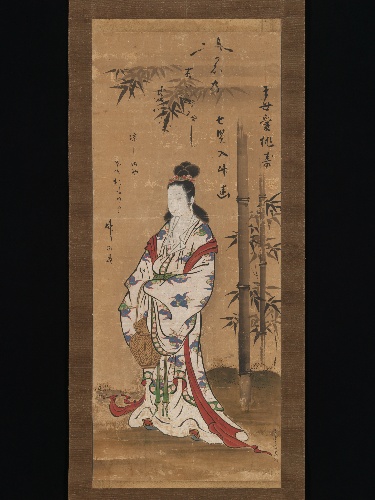
Artist: Miyagawa Chōshun
Artist bio: Japanese, 1683–1753
Object type: Hanging scroll
Classification: Paintings
Medium: Hanging scroll; ink and color on paper
Culture: Japan
Period: Edo period (1615–1868)
Dimensions: Image: 49 3/4 × 20 7/8 in. (126.4 × 53 cm)
Overall with mounting: 86 1/4 × 26 1/8 in. (219 × 66.4 cm)
Overall with knobs: 86 1/4 × 28 5/8 in. (219 × 72.7 cm)
Department: Asian Art
Credit line: Mary Griggs Burke Collection, Gift of the Mary and Jackson Burke Foundation, 2015
Accession year: 2015
Repository: Metropolitan Museum of Art, New York, NY
Tags: Men|Bamboo